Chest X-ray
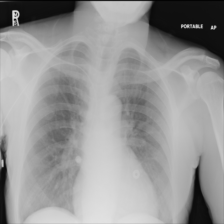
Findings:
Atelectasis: negative
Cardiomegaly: negative
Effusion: negative
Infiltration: negative
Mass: negative
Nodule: negative
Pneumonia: negative
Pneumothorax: negative
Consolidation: negative
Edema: negative
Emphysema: negative
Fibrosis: negative
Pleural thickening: negative
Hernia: negative